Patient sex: M
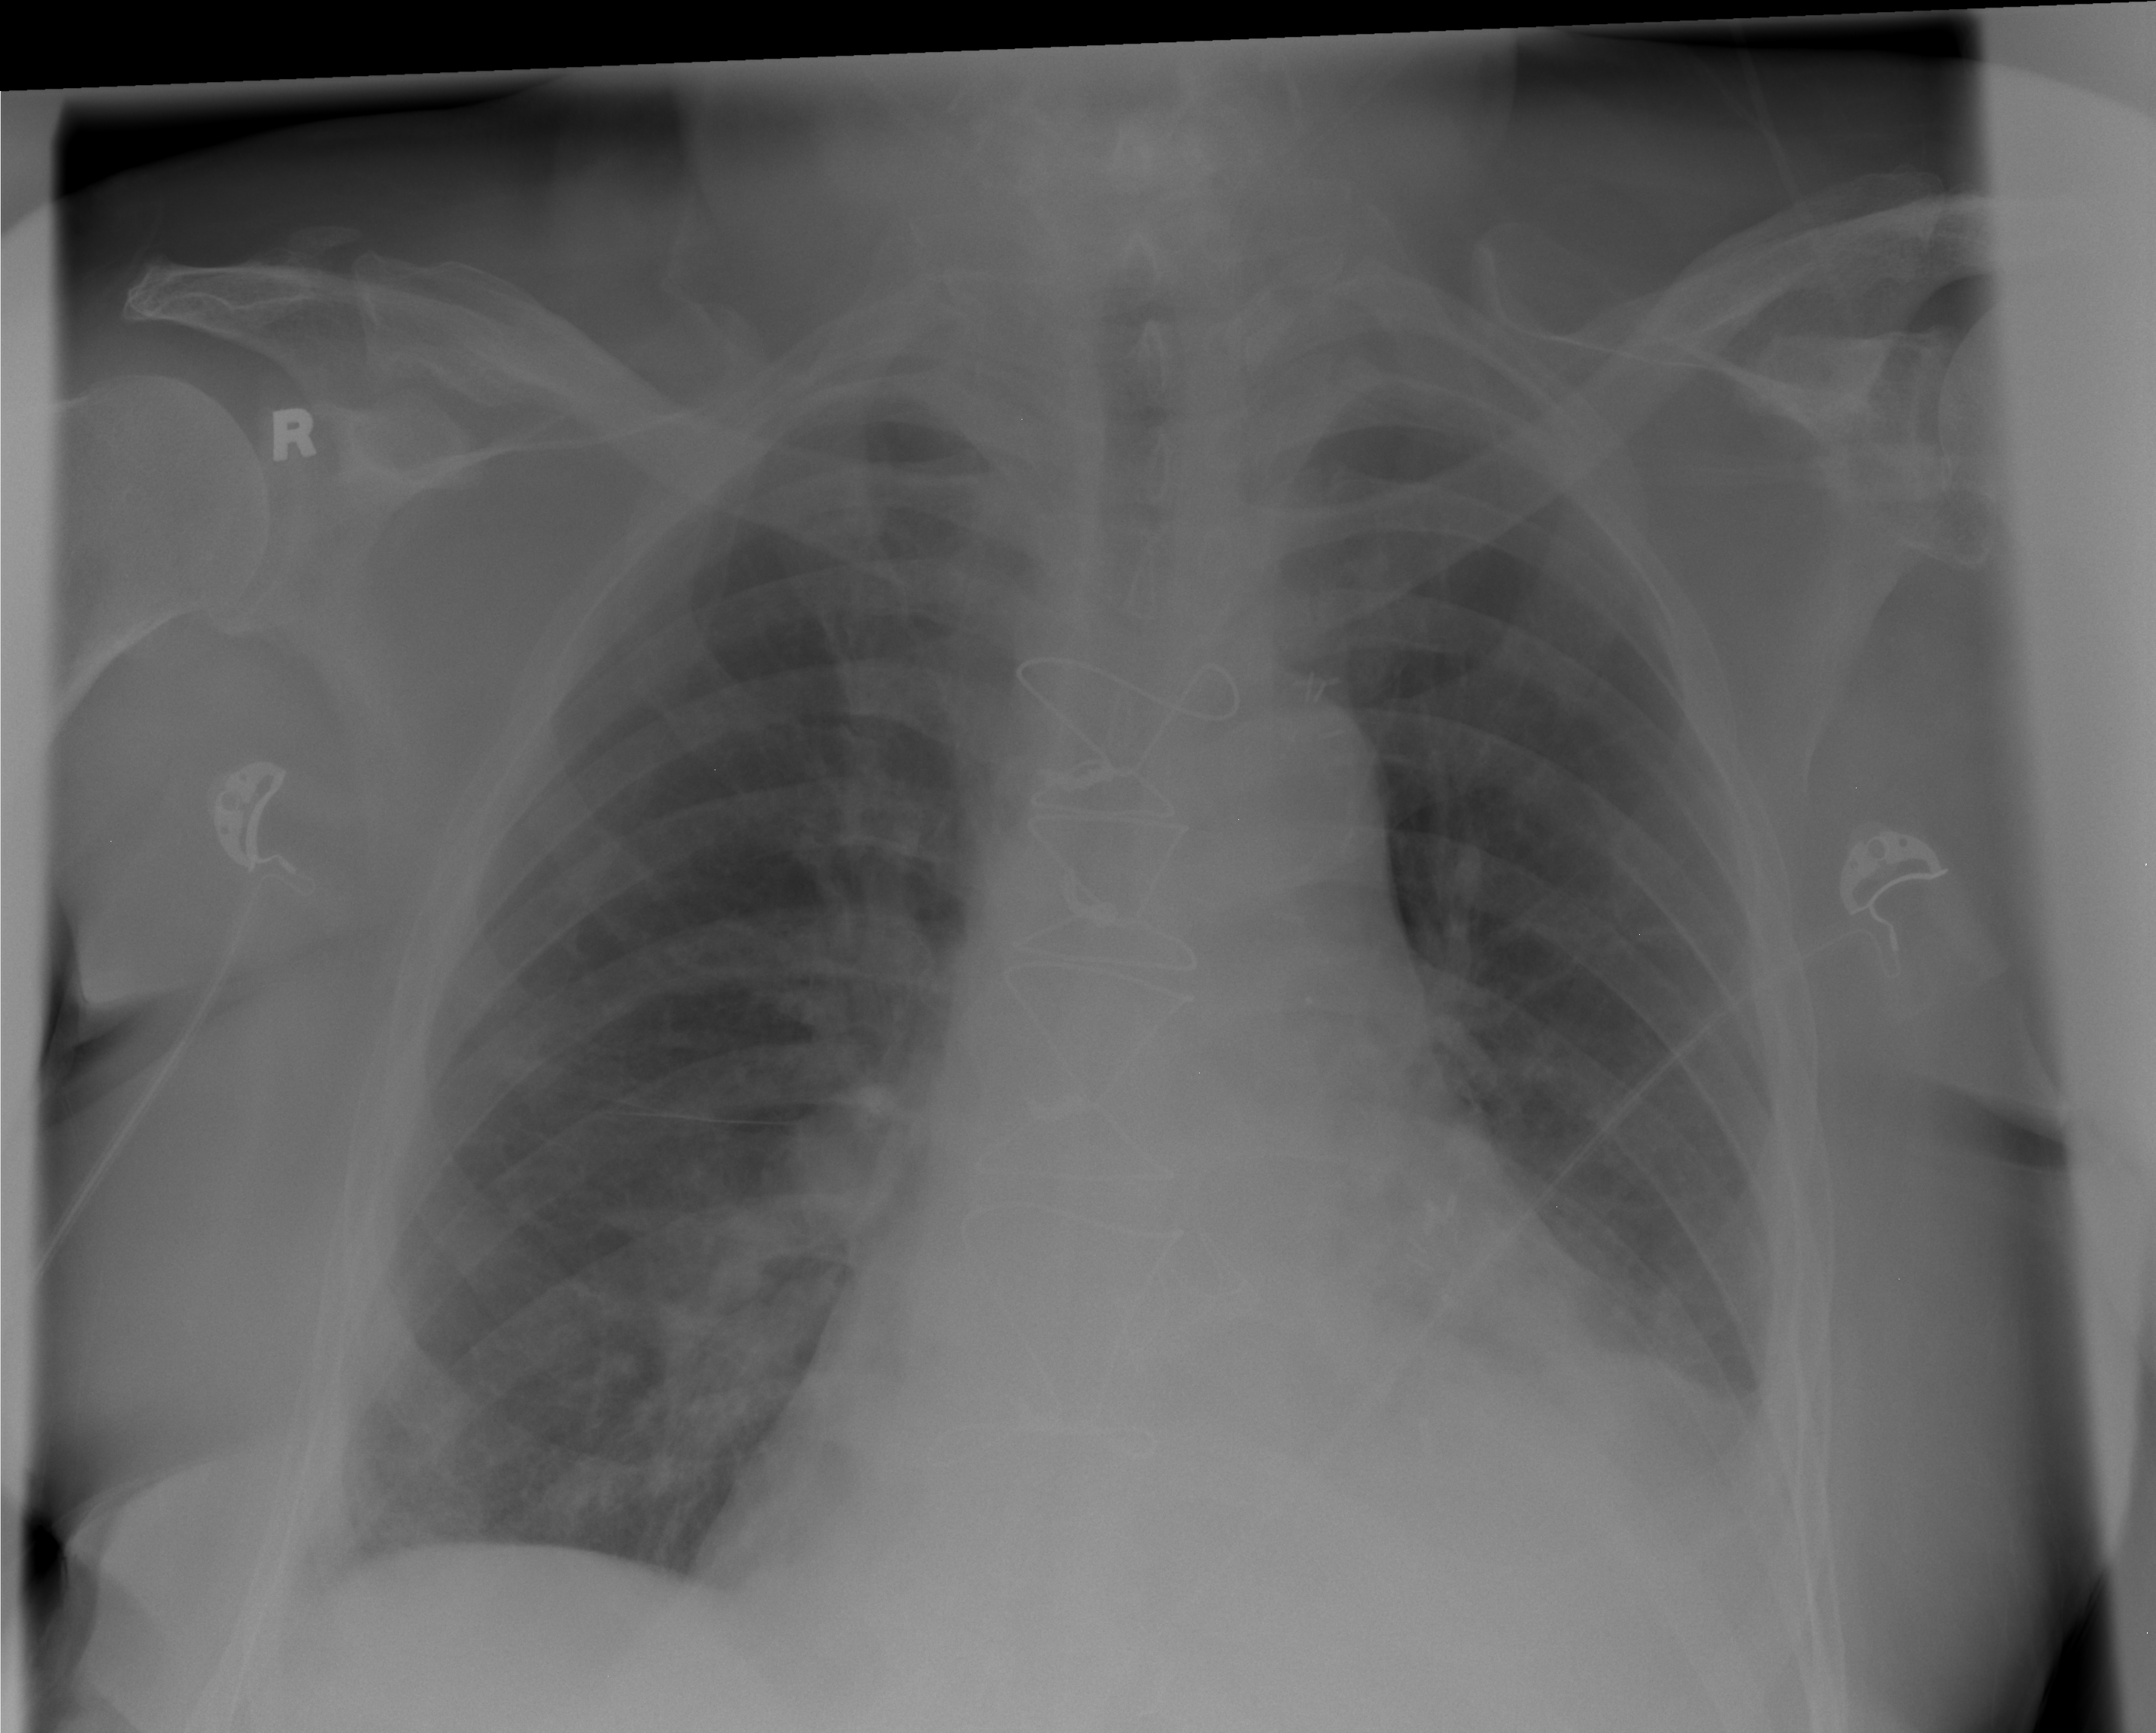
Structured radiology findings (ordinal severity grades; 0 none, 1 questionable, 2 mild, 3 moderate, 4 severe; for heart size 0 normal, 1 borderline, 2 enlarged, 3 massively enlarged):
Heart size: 2
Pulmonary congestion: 2
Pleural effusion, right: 0
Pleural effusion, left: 0
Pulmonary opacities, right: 2
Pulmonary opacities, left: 0
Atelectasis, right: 2
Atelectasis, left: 2